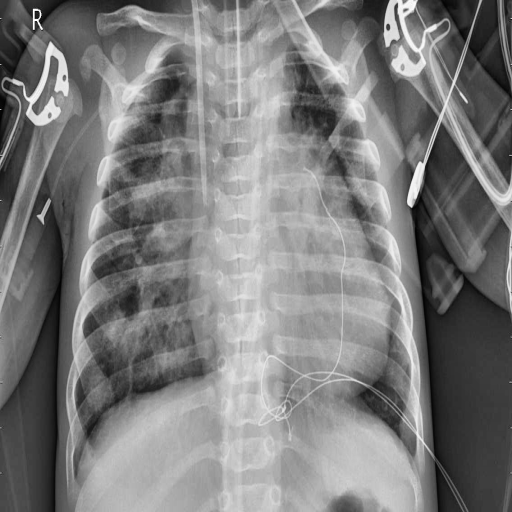
Finding: PNEUMONIA